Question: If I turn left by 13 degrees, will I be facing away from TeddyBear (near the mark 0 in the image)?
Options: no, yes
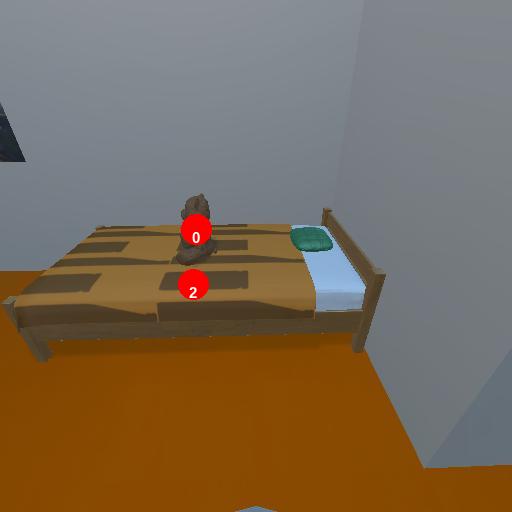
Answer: no